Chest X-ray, AP view. Patient: 32 years old, sex M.
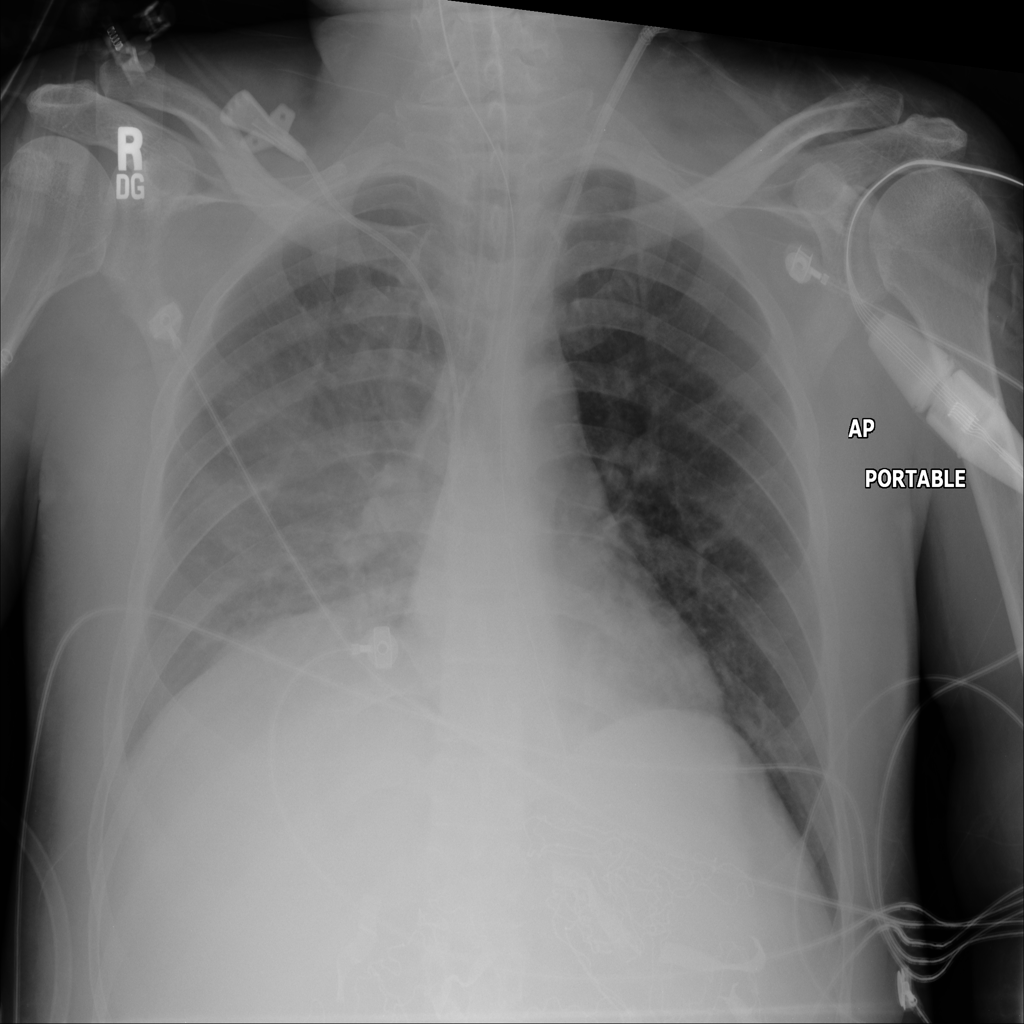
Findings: No Finding